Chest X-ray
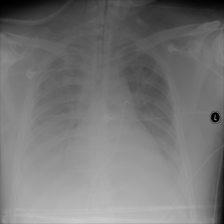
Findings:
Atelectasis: negative
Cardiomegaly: negative
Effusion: negative
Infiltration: negative
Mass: negative
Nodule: negative
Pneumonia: negative
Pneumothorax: negative
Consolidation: positive
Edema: negative
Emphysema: negative
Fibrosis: negative
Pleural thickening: negative
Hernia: negative